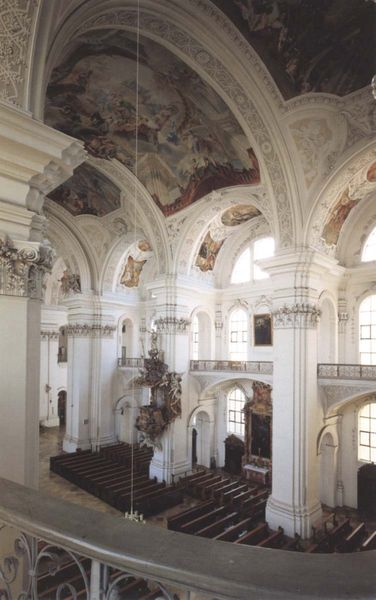
Titel: Kloster Weingarten
Künstler: Franz Beer
Standort: Weingarten, Abteikirche (EU - D - BW)
Schlagwörter: weiß, bunt, fenster, hell, licht, pfeiler, säule, säulen, malerei, barock, innenraum, kirche, decke, innen, balkon, bogen, empore, ornamente, stuck, geländer, foto, bögen, gewölbe, balustrade, wei0, bänke, kapitell, verziert, kirchenbänke, kanzel, fresken, deckengemälde, korinthisch, basilika, deckenmalerei, kapellen, prachtvoll, kirchenbnke, ormnamente, kirchengänke